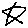
Label: star